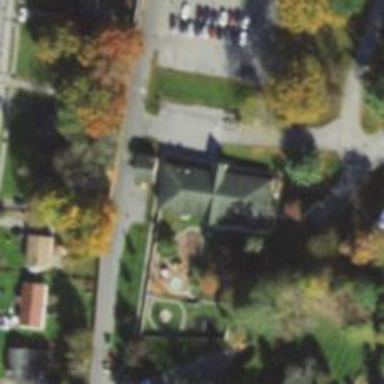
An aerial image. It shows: Kindergarten.